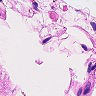
Metastatic tissue present: no